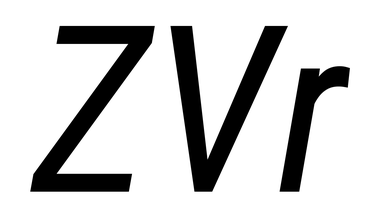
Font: Roboto-Italic_Condensed_Italic